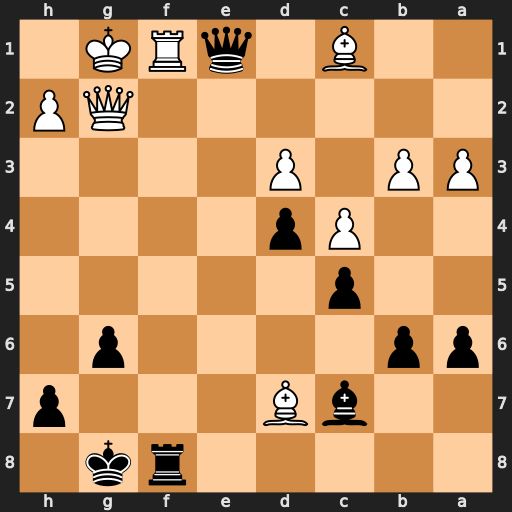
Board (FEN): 5rk1/2bB3p/pp4p1/2p5/2Pp4/PP1P4/6QP/2B1qRK1
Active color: b
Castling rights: -
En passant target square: -
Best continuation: Bxh2+ Kxh2 Rxf1